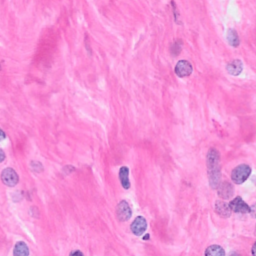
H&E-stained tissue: Breast